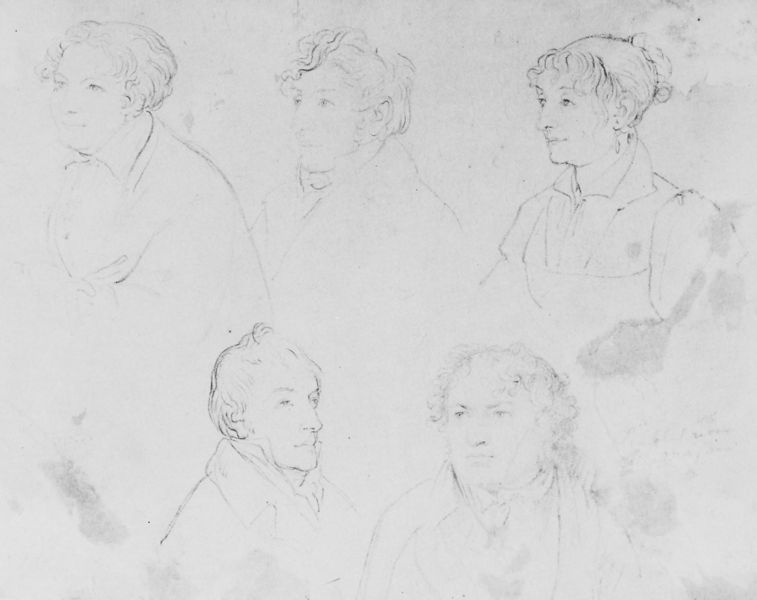
Titel: Abendgesellschaft bei Uexküll
Künstler: Joseph Anton Koch
Institution: Karlsruhe, Städtische Kunsthalle
Schlagwörter: kopf, mann, weiß, frauen, menschen, frau, hell, köpfe, männer, profil, schwarz, skizze, zeichnung, hemd, jacke, profile, blass, kragen, fünf, portrait, porträt, haare, familie, personen, potrait, umrisse, studie, linien, weib, weiber, zopf, detail, dreiviertelprofil, fein, striche, vier, schwarzweiß, bleistift, portraits, halbprofil, skizzen, skizzenblatt, brustbilder, andeutung, angedeutet, feine linien, manner, porträtstudie, 5 personen, bweib